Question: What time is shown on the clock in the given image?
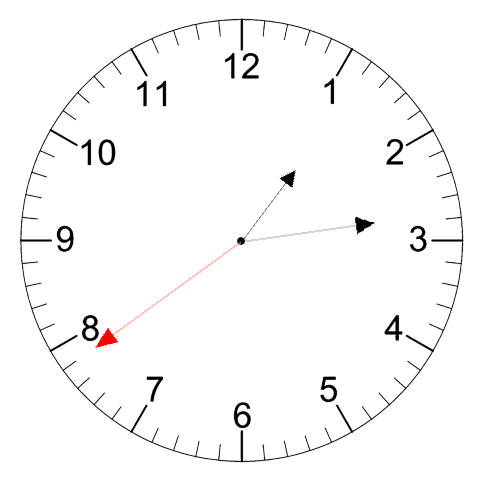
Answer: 01:13:39